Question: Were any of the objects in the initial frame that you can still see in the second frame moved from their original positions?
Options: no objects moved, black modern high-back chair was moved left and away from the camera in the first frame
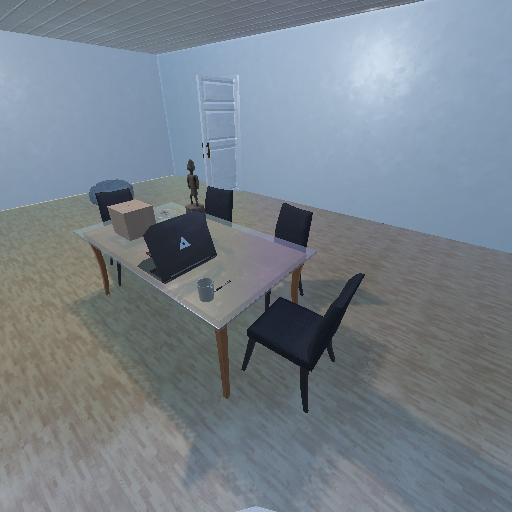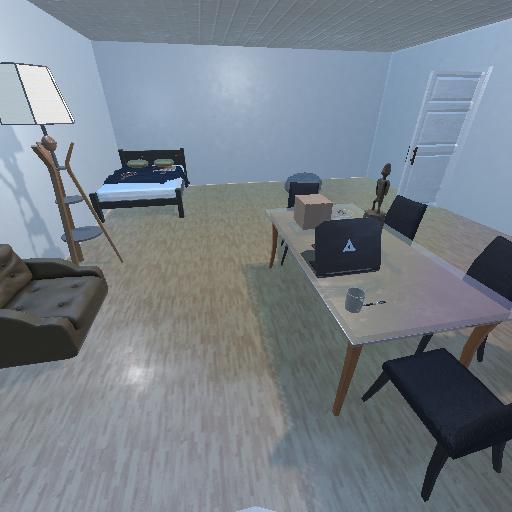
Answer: no objects moved